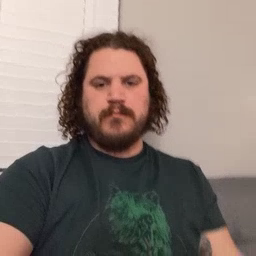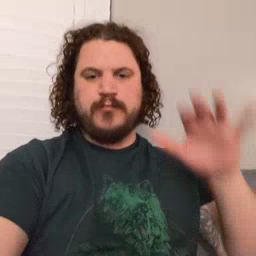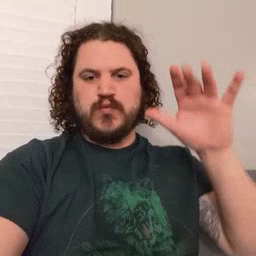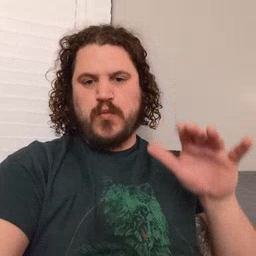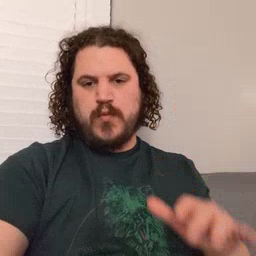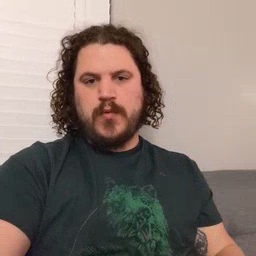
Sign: snow